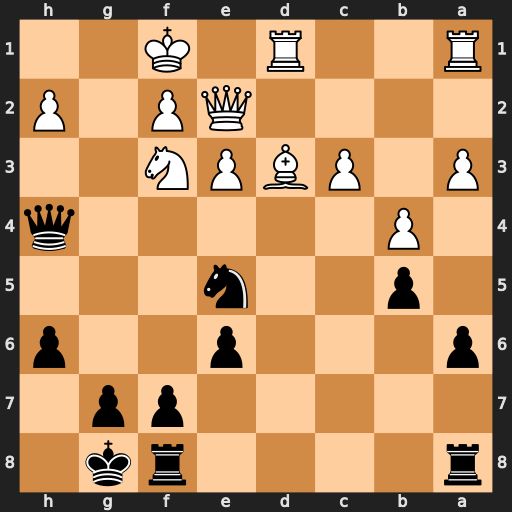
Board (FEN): r4rk1/5pp1/p3p2p/1p2n3/1P5q/P1PBPN2/4QP1P/R2R1K2
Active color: b
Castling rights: -
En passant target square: -
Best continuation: Qh3+ Kg1 Nxf3+ Qxf3 Qxf3